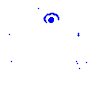
Particle: pion